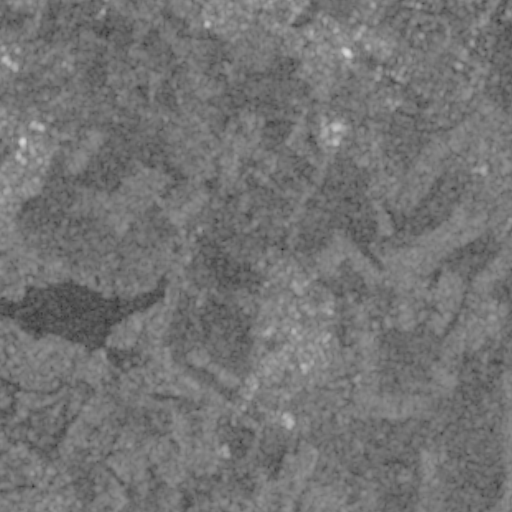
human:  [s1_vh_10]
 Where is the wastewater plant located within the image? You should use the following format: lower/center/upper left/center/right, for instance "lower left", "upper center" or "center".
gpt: The wastewater plant is located in the lower center of the image.
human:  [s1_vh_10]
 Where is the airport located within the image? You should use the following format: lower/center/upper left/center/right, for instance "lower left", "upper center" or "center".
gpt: There is no airport in the image.

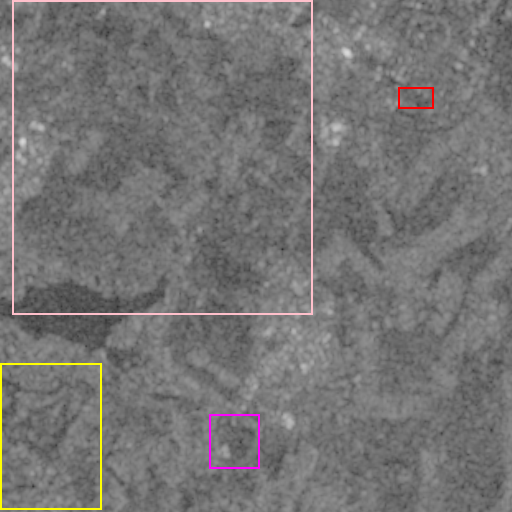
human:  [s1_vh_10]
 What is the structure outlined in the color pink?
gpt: The structure outlined in pink is a crop field.
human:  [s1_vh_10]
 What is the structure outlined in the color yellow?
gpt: The structure outlined in yellow is a park.
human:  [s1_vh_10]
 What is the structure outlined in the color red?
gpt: The structure outlined in red is a parking lot.
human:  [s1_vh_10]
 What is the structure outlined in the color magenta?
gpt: The structure outlined in magenta is a wastewater plant.
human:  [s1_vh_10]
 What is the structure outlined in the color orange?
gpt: There is no orange outline.